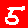
Digit: 5